Question: Forgive me if the title of this question is unclear as I'm struggling to find a name for what I'm looking for. So please bear with me as I explain:
Let's say I have the following tables:

Now let's say there are 5 entries in 'feeds' table:
'the great splog' which publishes 100 posts a day
'unknown blog 1' to 'unknown blog 4' which publish 1 or 2 post(s) a day
We are going to fetch these feeds periodically and save their posts in 'posts' table.
But then, if I 'select' the last 10 entries from 'posts' table, there is a big chance that all the 10 posts belong to 'the great splog', simply because it published more posts today than other 4 unknown guys.
'select''the great splog''posts'
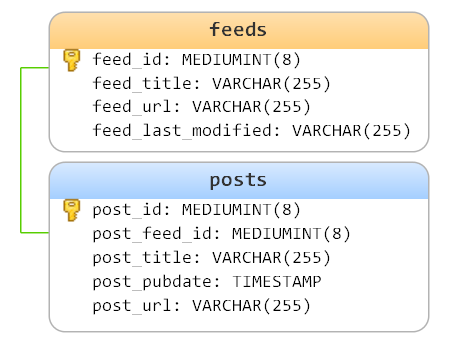
Answer: To take 3 diferent, and 7 additional:
'''
(SELECT * FROM posts WHERE post_id IN (SELECT MAX(post_id) FROM posts GROUP BY post_feed_id) ORDER BY post_id DESC LIMIT 3)
UNION
(SELECT * FROM posts ORDER BY post_id DESC LIMIT 7)
ORDER BY post_id DESC
'''
Above code only gives 9, so do some more capsuling to get limit on the right place.
'''
SELECT * FROM
(
SELECT * FROM
(
(
SELECT * FROM posts WHERE post_id IN (
SELECT MAX(post_id) FROM posts GROUP BY post_feed_id
) ORDER BY post_id DESC LIMIT 3
)
UNION
(
SELECT * FROM posts ORDER BY post_id DESC
)
) AS temp LIMIT 10
) AS temp2 ORDER BY post_id DESC;
'''